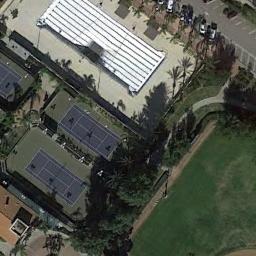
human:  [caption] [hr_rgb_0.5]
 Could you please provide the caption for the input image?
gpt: Tennis court next to buildings, Parking lot and lawn .

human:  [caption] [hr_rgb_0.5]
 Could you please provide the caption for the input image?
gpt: There are many trees near the tennis courts .

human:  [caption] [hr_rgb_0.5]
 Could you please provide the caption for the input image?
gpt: The tennis court is on the grass next to some buildings and trees .

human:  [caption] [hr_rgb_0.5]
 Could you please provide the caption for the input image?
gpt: There is a small tennis court on the vacant lot opposite the building .

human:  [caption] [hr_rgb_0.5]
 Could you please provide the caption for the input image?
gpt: There are some green trees and a white building beside the tennis court .